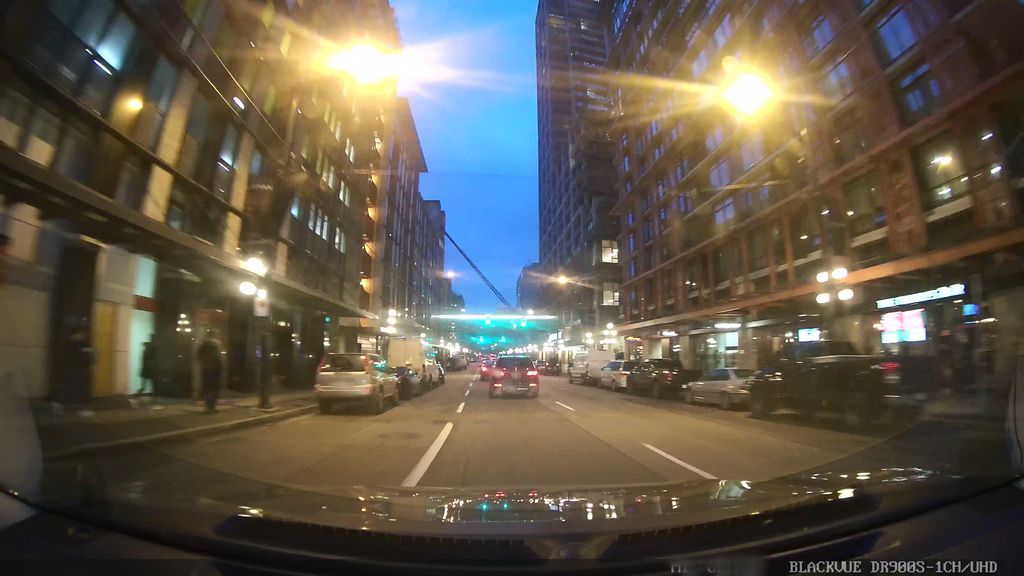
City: vancouver